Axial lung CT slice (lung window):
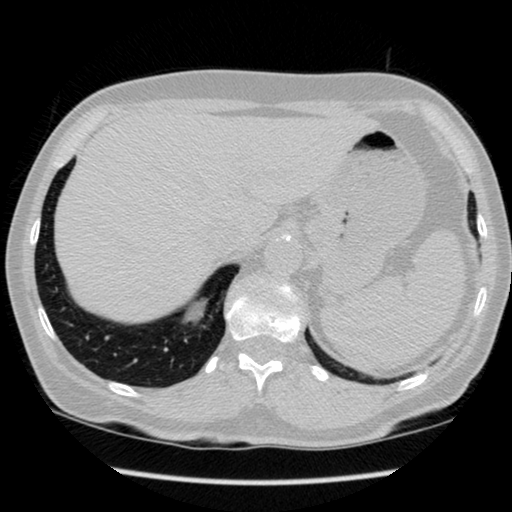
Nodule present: no